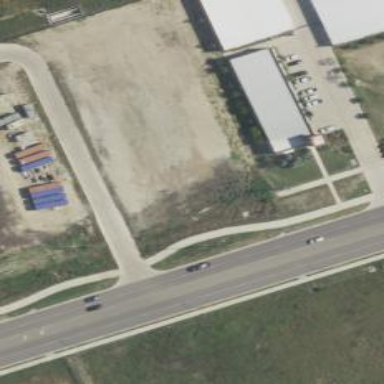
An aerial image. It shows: Car wash facility.